七年级 · 代数
七年级学习代数式求值时, 遇到这样一类题“代数式 $a x-y+6+3 x-5 y-1$ 的值与 $x$ 的取值无关, 求 $a$ 的值”, 通常的解题方法是: 把 $\mathrm{x} 、 \mathrm{y}$ 看作字母, $\mathrm{a}$ 看作系数合并同类项, 因为代数式的值与 $\mathrm{x}$ 的取值无关, 所以含 $x$ 项的系数为 0 ,

即原式 $=(a+3) x-6 y+5$, 所以 $a+3=0$, 则 $a=-3$.

图1

(1) 若关于 $x$ 的多项式 $(2 x-3) m+2 m^{2}-3 x$ 的值与 $x$ 的取值无关, 求 $m$ 值;

(2) 已知 $\mathrm{A}=2 x^{2}+3 x y-2 x-1, \mathrm{~B}=-x^{2}+x y-1$; 且 $3 \mathrm{~A}+6 \mathrm{~B}$ 的值与 $x$ 无关, 求 $y$ 的值;

(3) 7 张如图 1 的小长方形, 长为 $\mathrm{a}$, 宽为 $\mathrm{b}$, 按照图 2 方式不重叠地放在大长方形 $\mathrm{ABCD}$ 内,大长方形中未被覆盖的两个部分 (图中阴影部分), 设右上角的面积为 $S_{1}$, 左下角的面积为 $S_{2}$, 当 $\mathrm{AB}$ 的长变化时, $S_{1}-S_{2}$ 的值始终保持不变, 求 $a$ 与 $b$ 的等量关系.

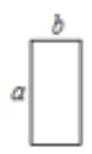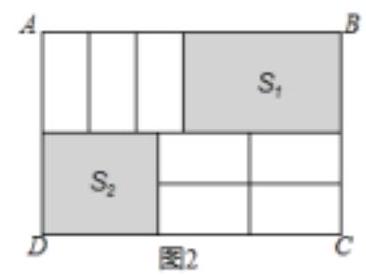
答案: (1) 解: $(2 x-3) m+2 m^{2}-3 x=2 m x-3 m+2 m^{2}-3 x$

$=(2 m-3) x-3 m+2 m^{2}$,

$\because$ 关于 $x$ 的多项式 $(2 x-3) m+2 m^{2}-3 x$ 的值与 $x$ 的取值无关,

$\therefore 2 m-3=0$,

解得 $m=\frac{3}{2}$.

(2) 解: $\because A=2 x^{2}+3 x y-2 x-1, B=-x^{2}+x y-1$,

$$
\begin{gathered}
\therefore 3 A+6 B=3\left(2 x^{2}+3 x y-2 x-1\right)+6\left(-x^{2}+x y-1\right) \\
=6 x^{2}+9 x y-6 x-3-6 x^{2}+6 x y-6 \\
=15 x y-6 x-9
\end{gathered}
$$

$=(15 y-6) x-9$,

$\because 3 A+6 B$ 的值与 $x$ 无关,

$\therefore 15 y-6=0$,

解得 $y=\frac{2}{5}$.

(3) 解：设 $A B=x$,

由图可知, $S_{1}=a(x-3 b)=a x-3 a b, S_{2}=2 b(x-2 a)=2 b x-4 a b$,

则 $S_{1}-S_{2}=a x-3 a b-(2 b x-4 a b)$

$$
=a x-3 a b-2 b x+4 a b
$$

$=(a-2 b) x+a b$,
$\because$ 当 $A B$ 的长变化时, $S_{1}-S_{2}$ 的值始终保持不变,

$\therefore S_{1}-S_{2}$ 的值与 $x$ 的值无关,

$\therefore a-2 b=0$,

$\therefore a=2 b$.